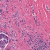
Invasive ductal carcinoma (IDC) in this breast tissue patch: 0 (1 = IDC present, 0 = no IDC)